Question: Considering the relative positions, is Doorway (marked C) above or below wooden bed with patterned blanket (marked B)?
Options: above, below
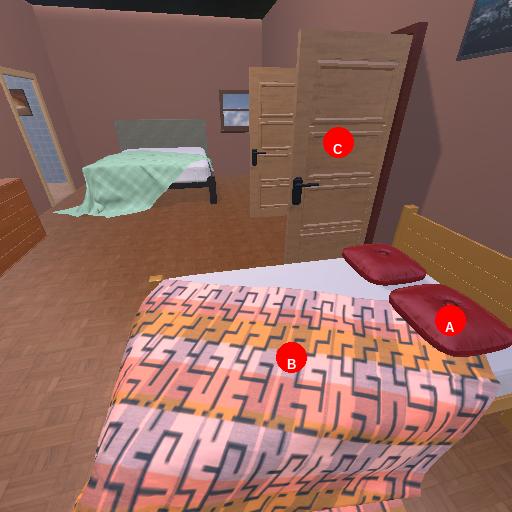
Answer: above